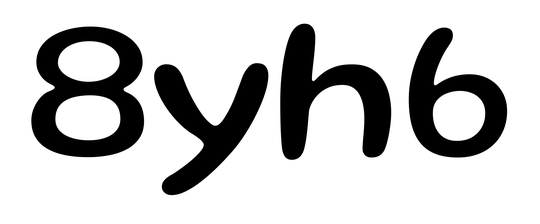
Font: Gluten_Regular